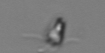
Label: Pyramimonas